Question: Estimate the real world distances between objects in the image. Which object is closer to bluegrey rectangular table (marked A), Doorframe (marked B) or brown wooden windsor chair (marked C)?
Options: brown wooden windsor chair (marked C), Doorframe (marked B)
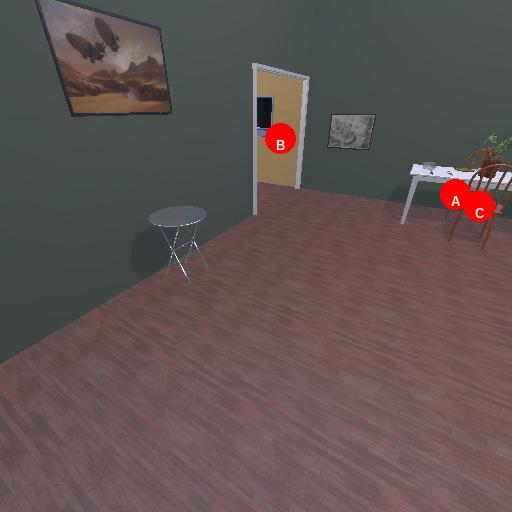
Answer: brown wooden windsor chair (marked C)